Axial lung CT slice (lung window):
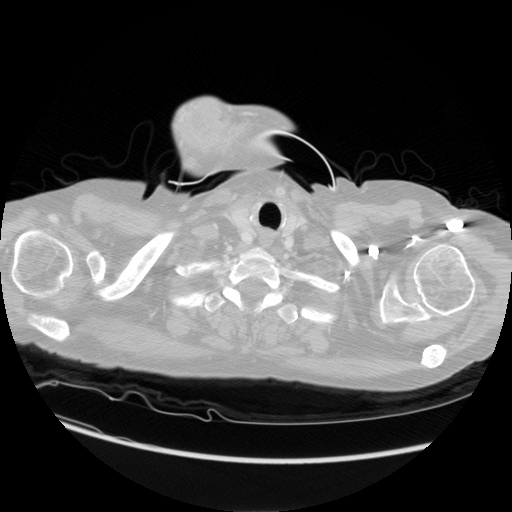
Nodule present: no